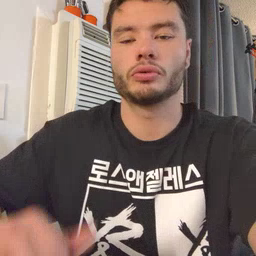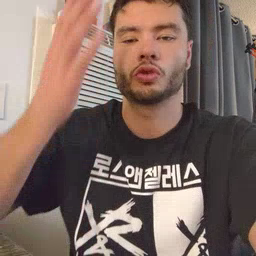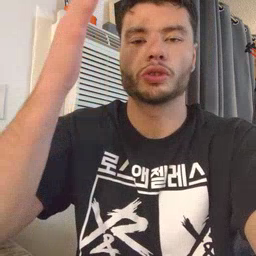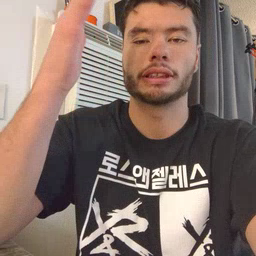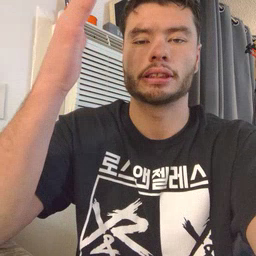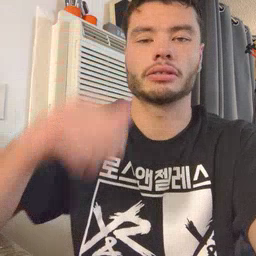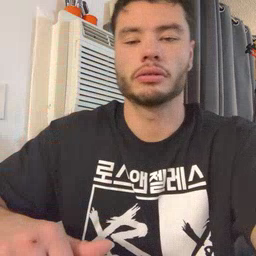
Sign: tree